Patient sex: F
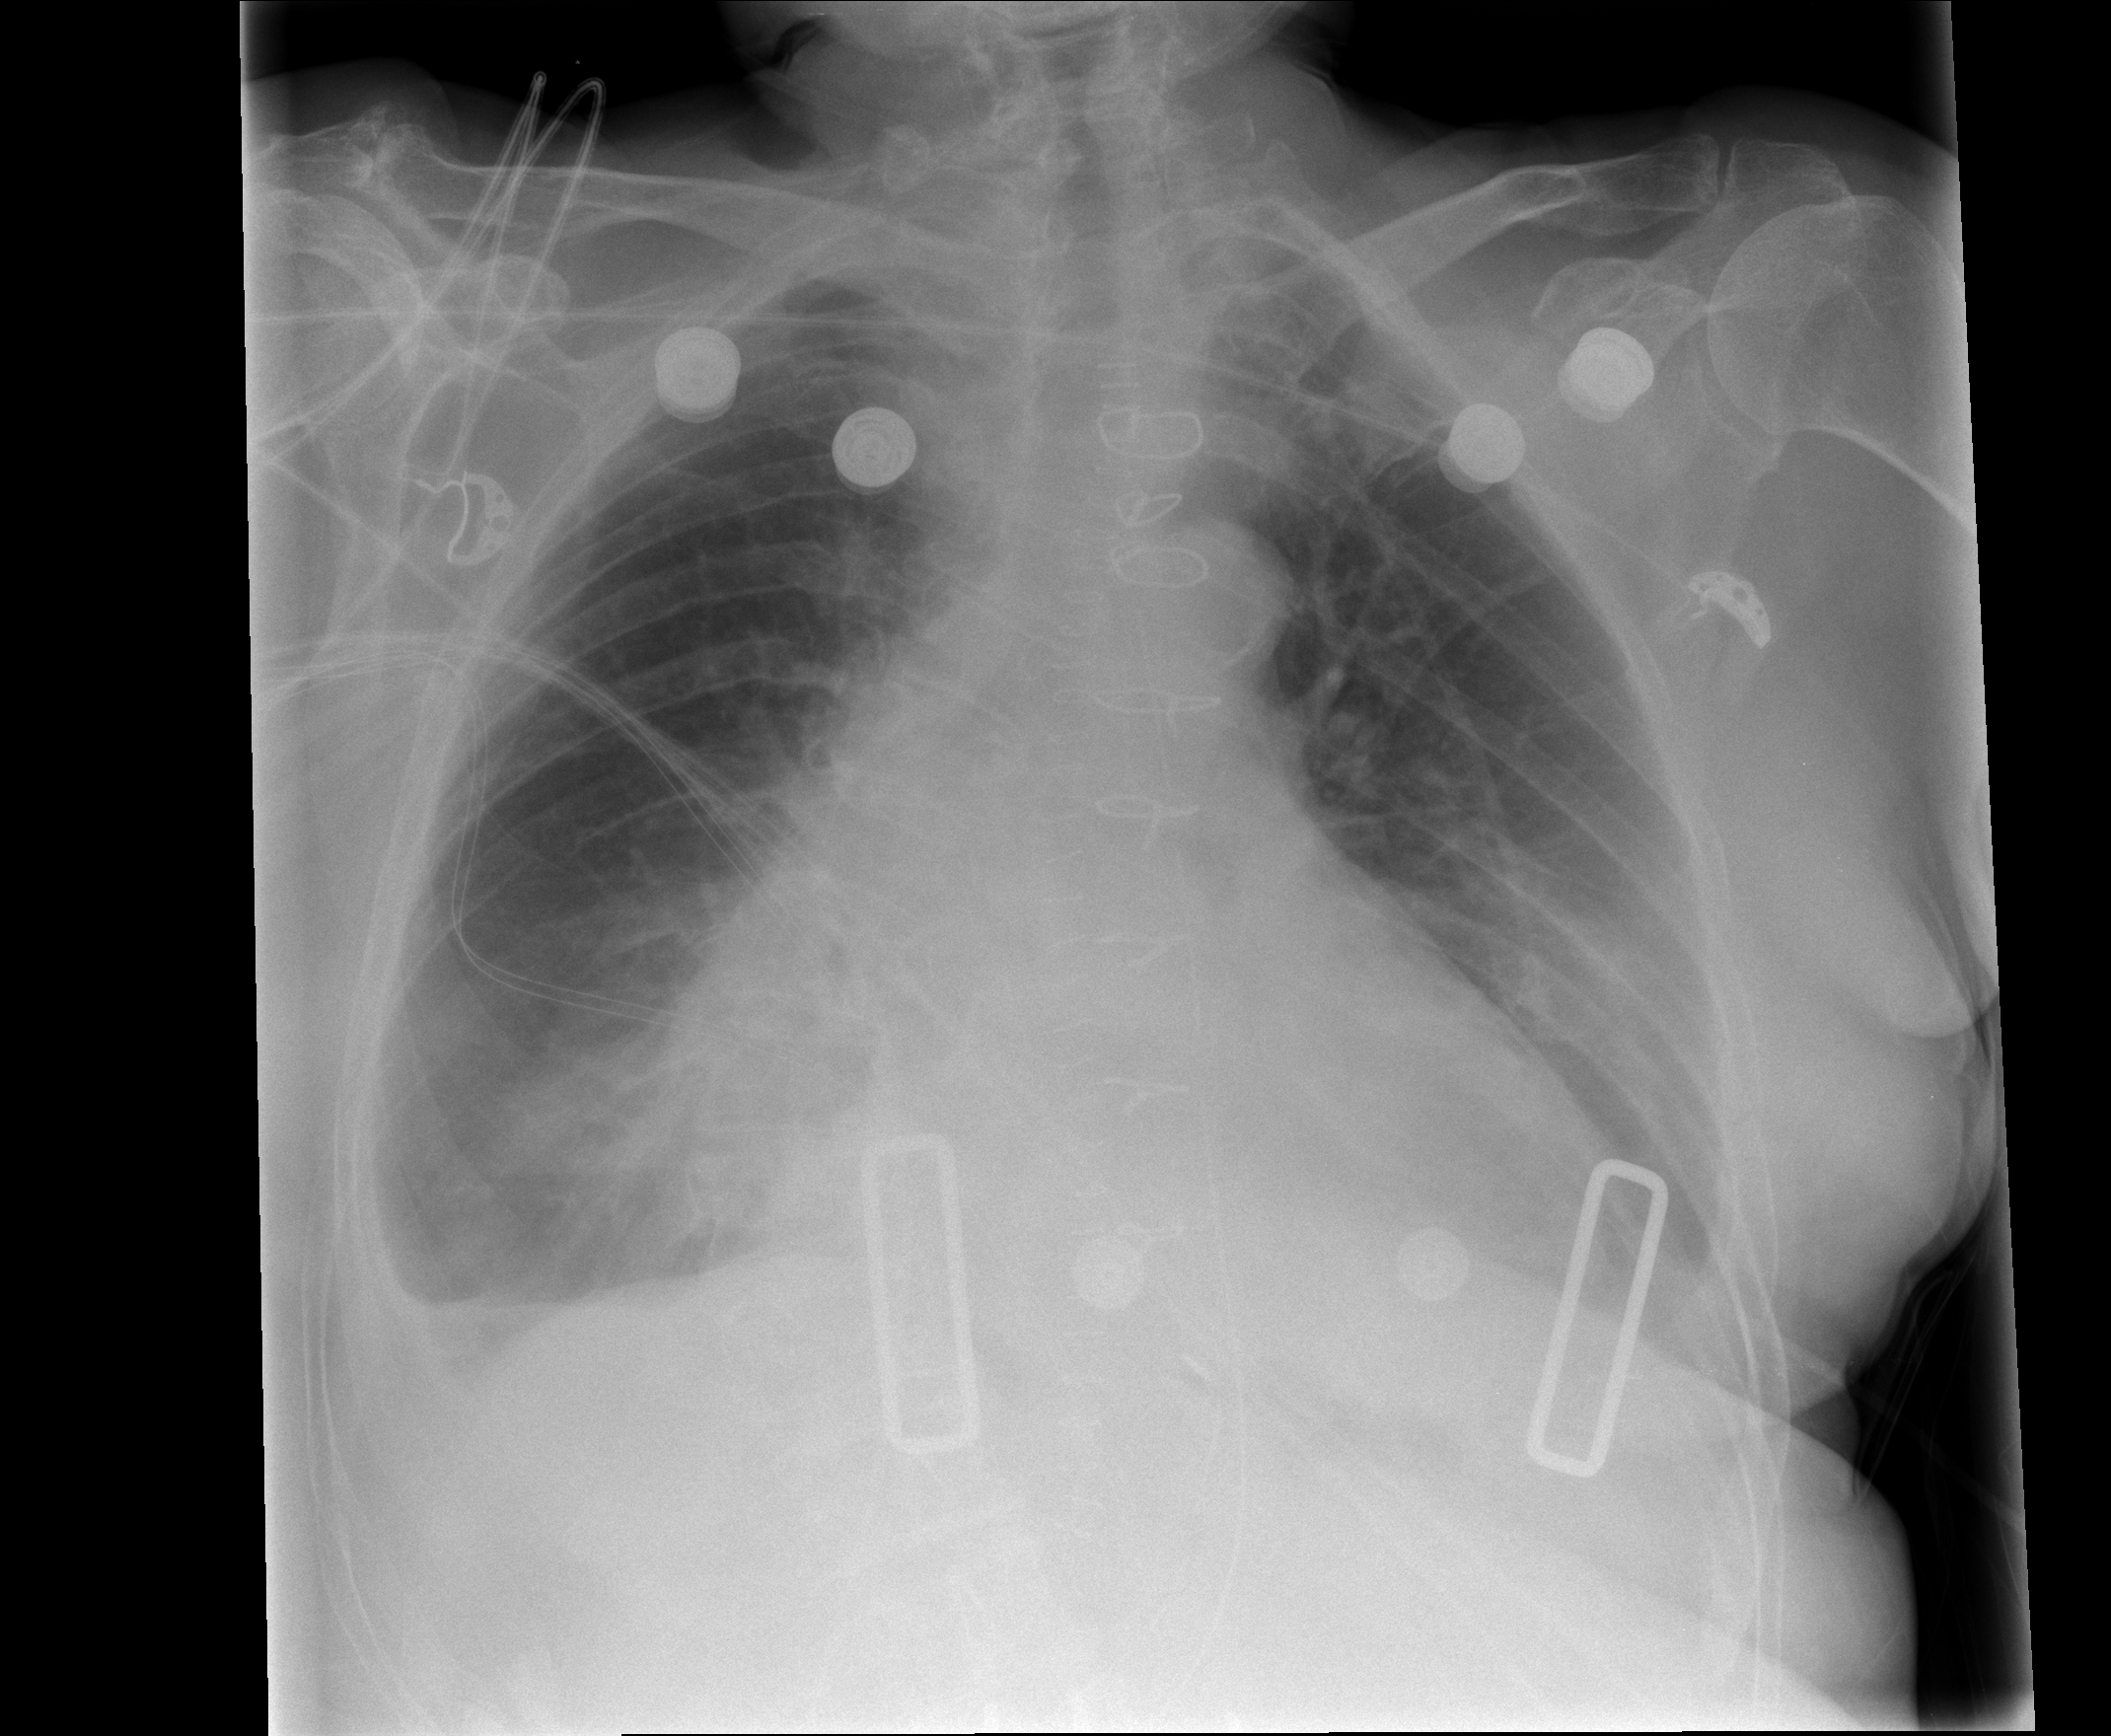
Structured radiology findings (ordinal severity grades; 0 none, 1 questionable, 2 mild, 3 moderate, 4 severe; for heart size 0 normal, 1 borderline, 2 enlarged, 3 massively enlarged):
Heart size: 2
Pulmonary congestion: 0
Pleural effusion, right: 2
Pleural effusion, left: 2
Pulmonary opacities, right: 1
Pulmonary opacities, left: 0
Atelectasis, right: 2
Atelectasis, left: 2